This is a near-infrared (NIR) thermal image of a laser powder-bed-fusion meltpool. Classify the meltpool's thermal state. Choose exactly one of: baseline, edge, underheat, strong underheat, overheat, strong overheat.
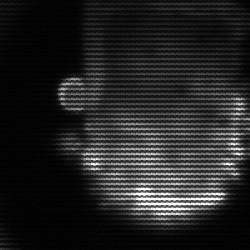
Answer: baseline